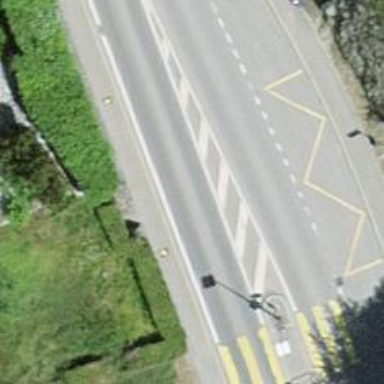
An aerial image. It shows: Bus stop with platform for public transport.